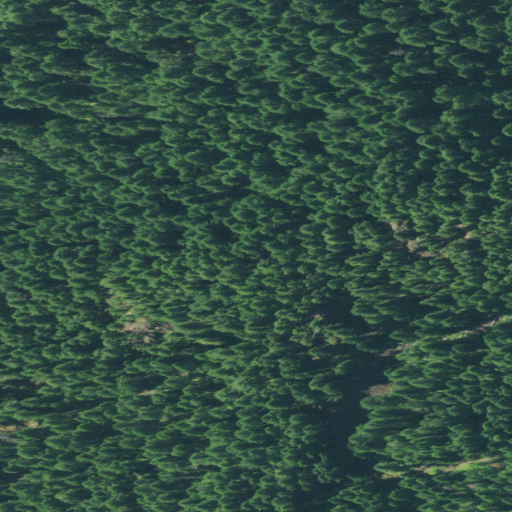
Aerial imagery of mountain in Oregon named Pinard Butte containing evergreen forest and shrub